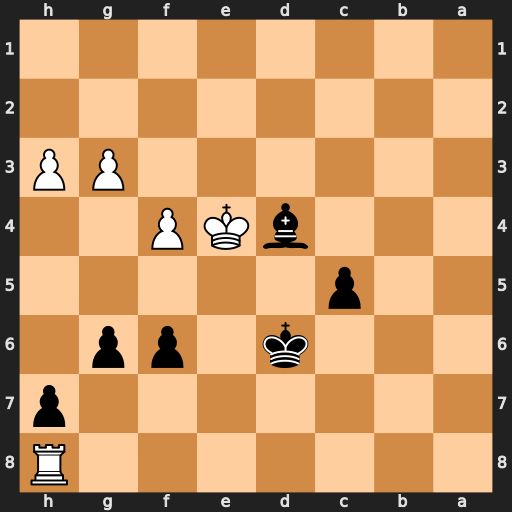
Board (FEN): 7R/7p/3k1pp1/2p5/3bKP2/6PP/8/8
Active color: b
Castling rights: -
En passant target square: -
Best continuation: f5+ Kd3 Bxh8